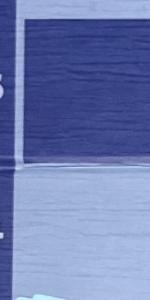
Label: Empty